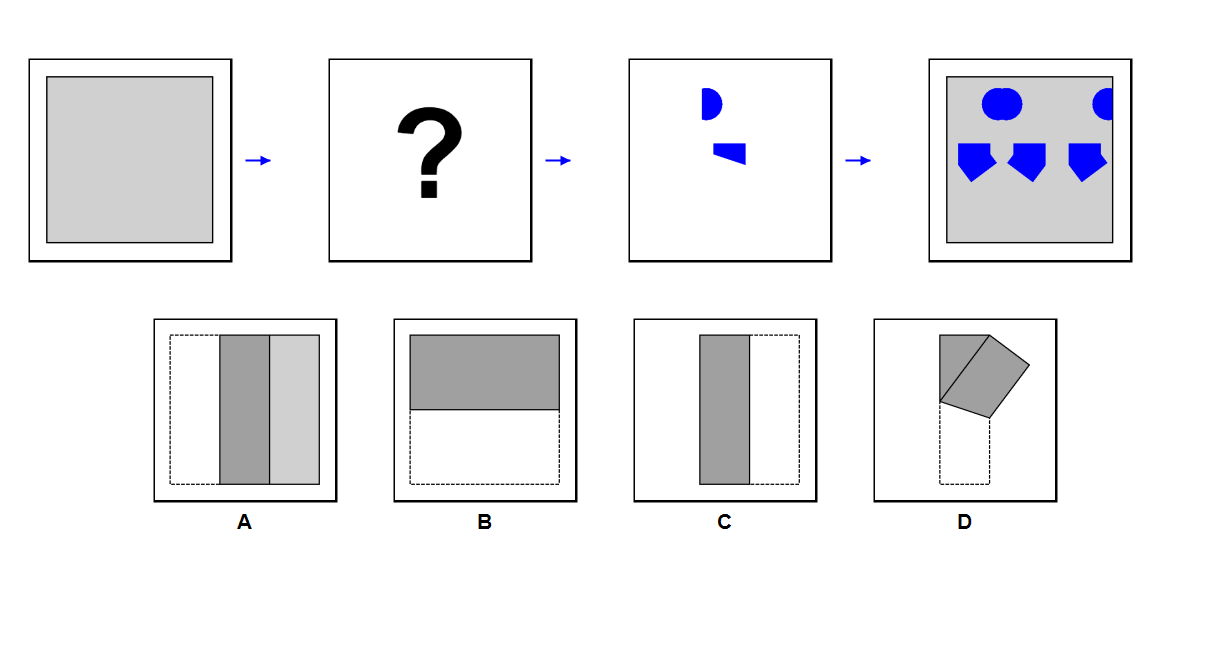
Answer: B